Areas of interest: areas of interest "Dingyin International"
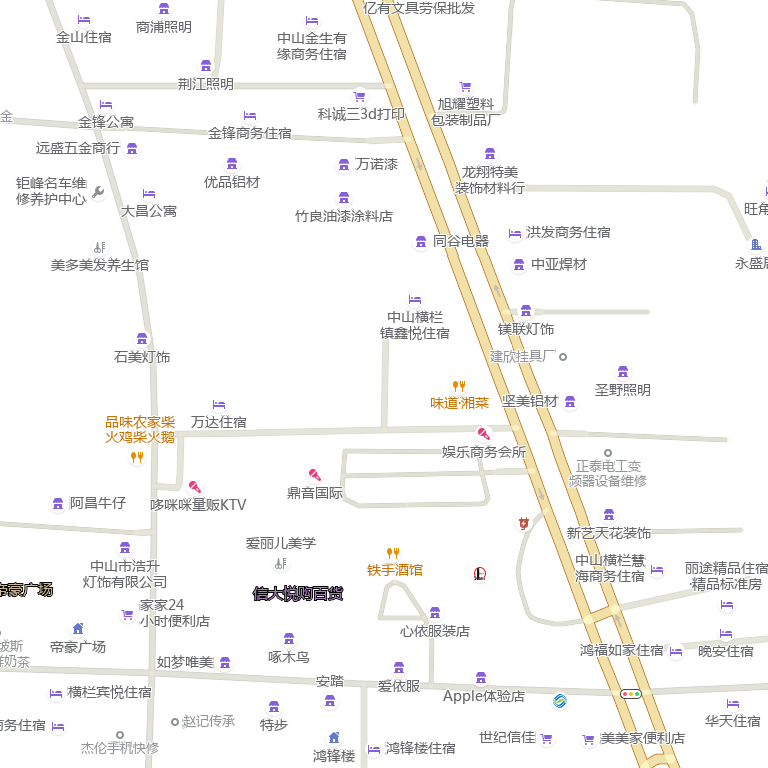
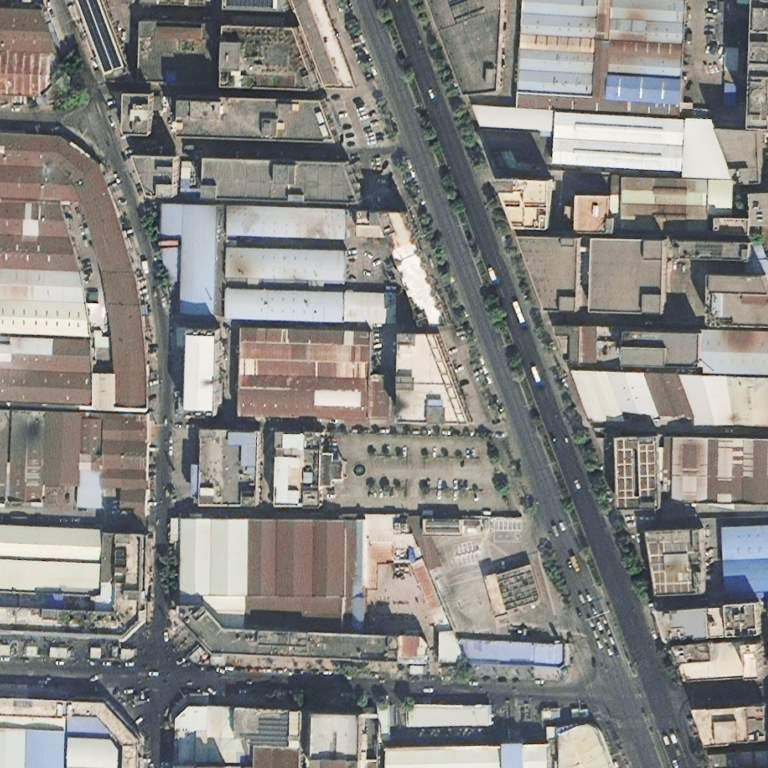